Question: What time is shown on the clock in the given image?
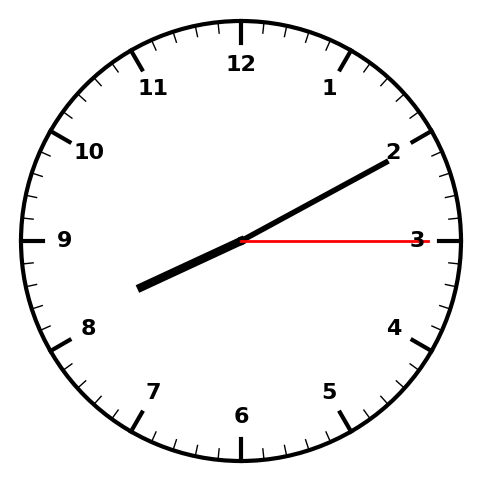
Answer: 08:10:15